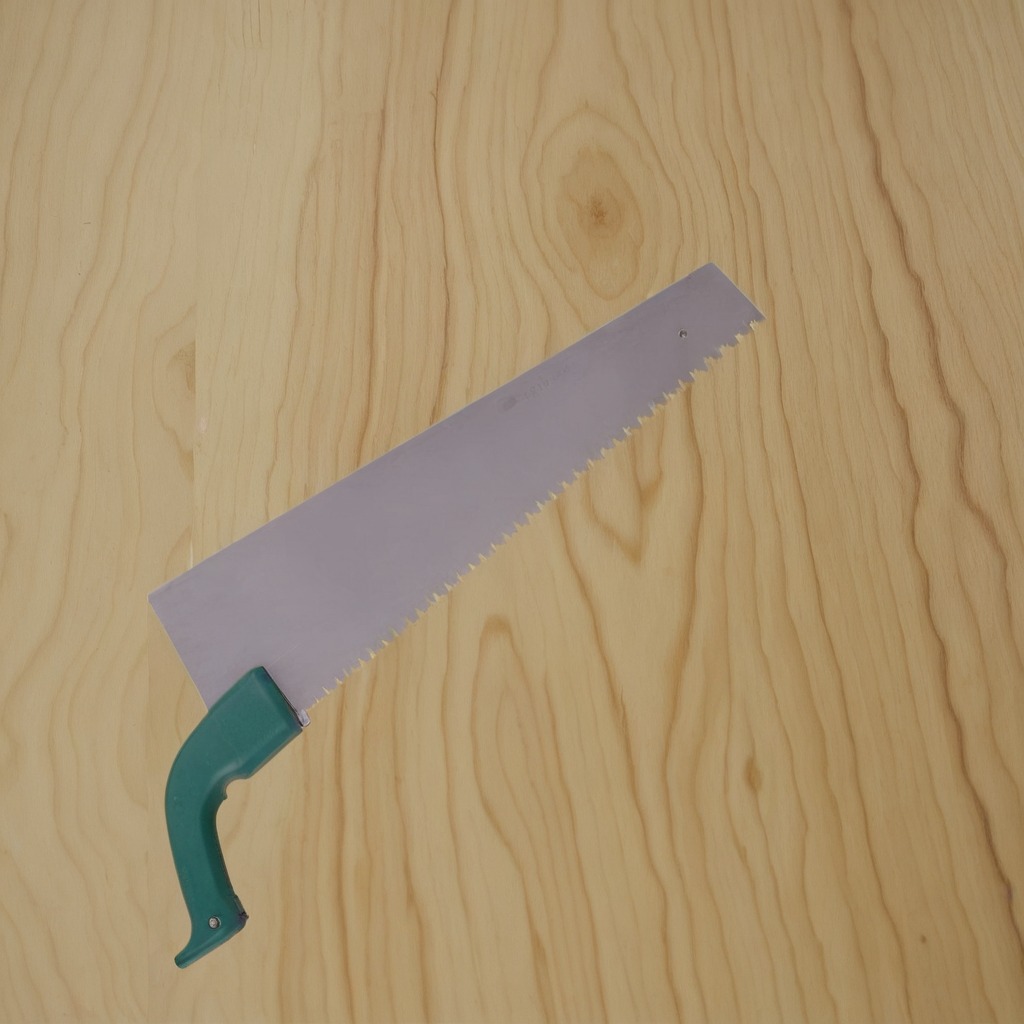
A metal saw is lying on the plywood surface in a paint workshop lit by afternoon window light.